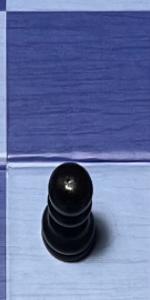
Label: Pawn_Black